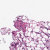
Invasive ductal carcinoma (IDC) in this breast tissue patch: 1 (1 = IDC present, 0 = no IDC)